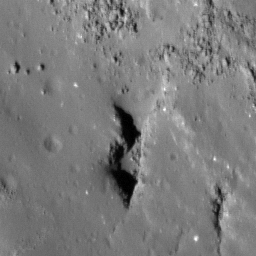
Pit: Tycho 9
Host crater: Tycho
Host type: impact_melt
Lunar coordinates: latitude -42.651, longitude 349.542